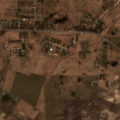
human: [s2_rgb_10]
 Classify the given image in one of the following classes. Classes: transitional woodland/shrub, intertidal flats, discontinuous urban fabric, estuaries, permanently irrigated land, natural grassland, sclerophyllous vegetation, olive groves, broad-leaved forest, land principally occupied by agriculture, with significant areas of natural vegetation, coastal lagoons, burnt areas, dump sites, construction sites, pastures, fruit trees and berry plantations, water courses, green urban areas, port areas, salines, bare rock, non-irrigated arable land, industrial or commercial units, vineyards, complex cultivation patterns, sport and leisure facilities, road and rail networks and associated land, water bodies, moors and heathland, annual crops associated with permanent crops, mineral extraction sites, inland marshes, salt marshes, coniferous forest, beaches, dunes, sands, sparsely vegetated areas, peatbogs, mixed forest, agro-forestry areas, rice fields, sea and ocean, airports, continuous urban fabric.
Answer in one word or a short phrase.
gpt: non-irrigated arable land, pastures, complex cultivation patterns